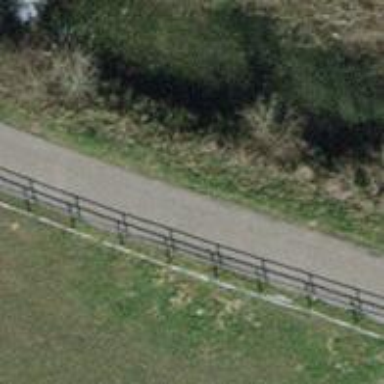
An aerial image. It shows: Footway with surface of fine gravel.